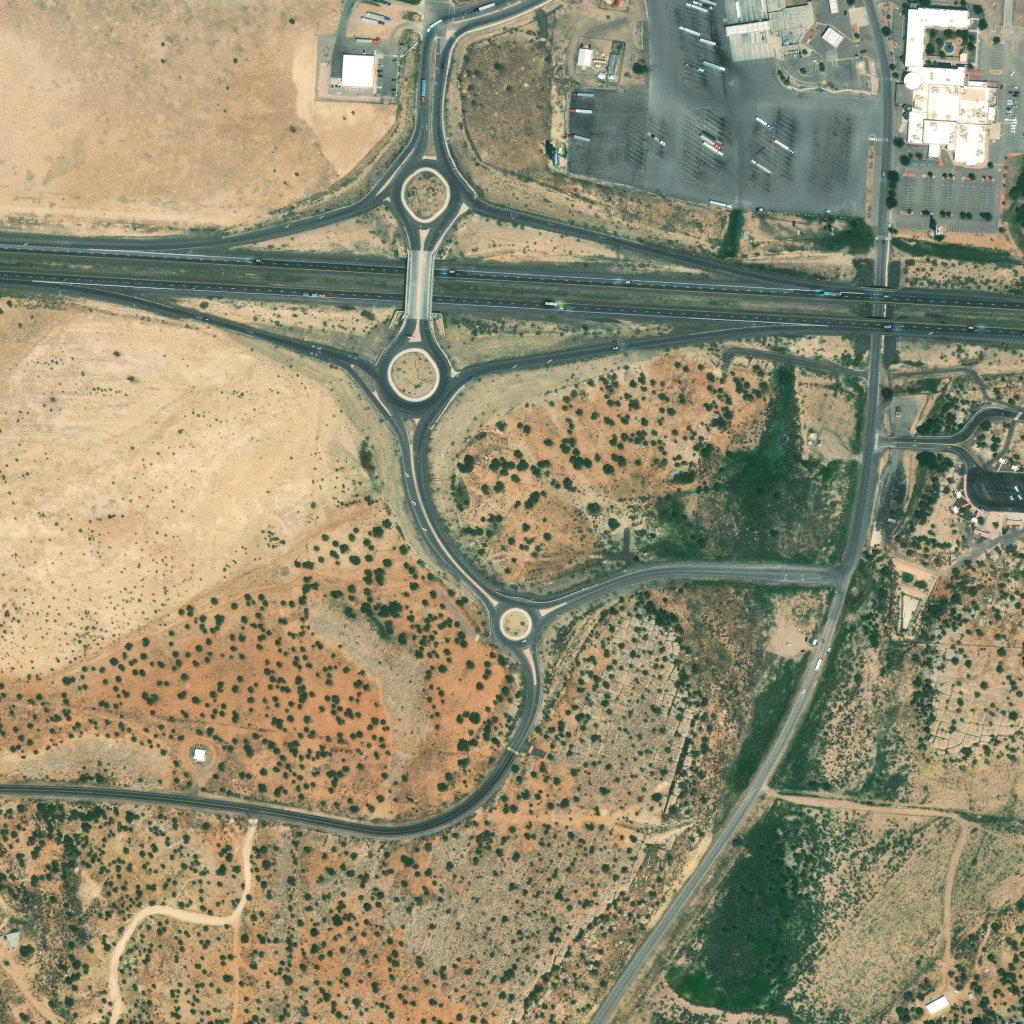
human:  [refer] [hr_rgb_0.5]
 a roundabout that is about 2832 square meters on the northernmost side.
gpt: <box>[[37, 14, 45, 23, 0]]</box>

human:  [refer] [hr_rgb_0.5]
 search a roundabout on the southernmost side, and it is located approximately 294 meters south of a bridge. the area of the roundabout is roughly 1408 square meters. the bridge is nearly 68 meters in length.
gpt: <box>[[47, 58, 52, 63, 0]]</box>